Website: apple
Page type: receipt
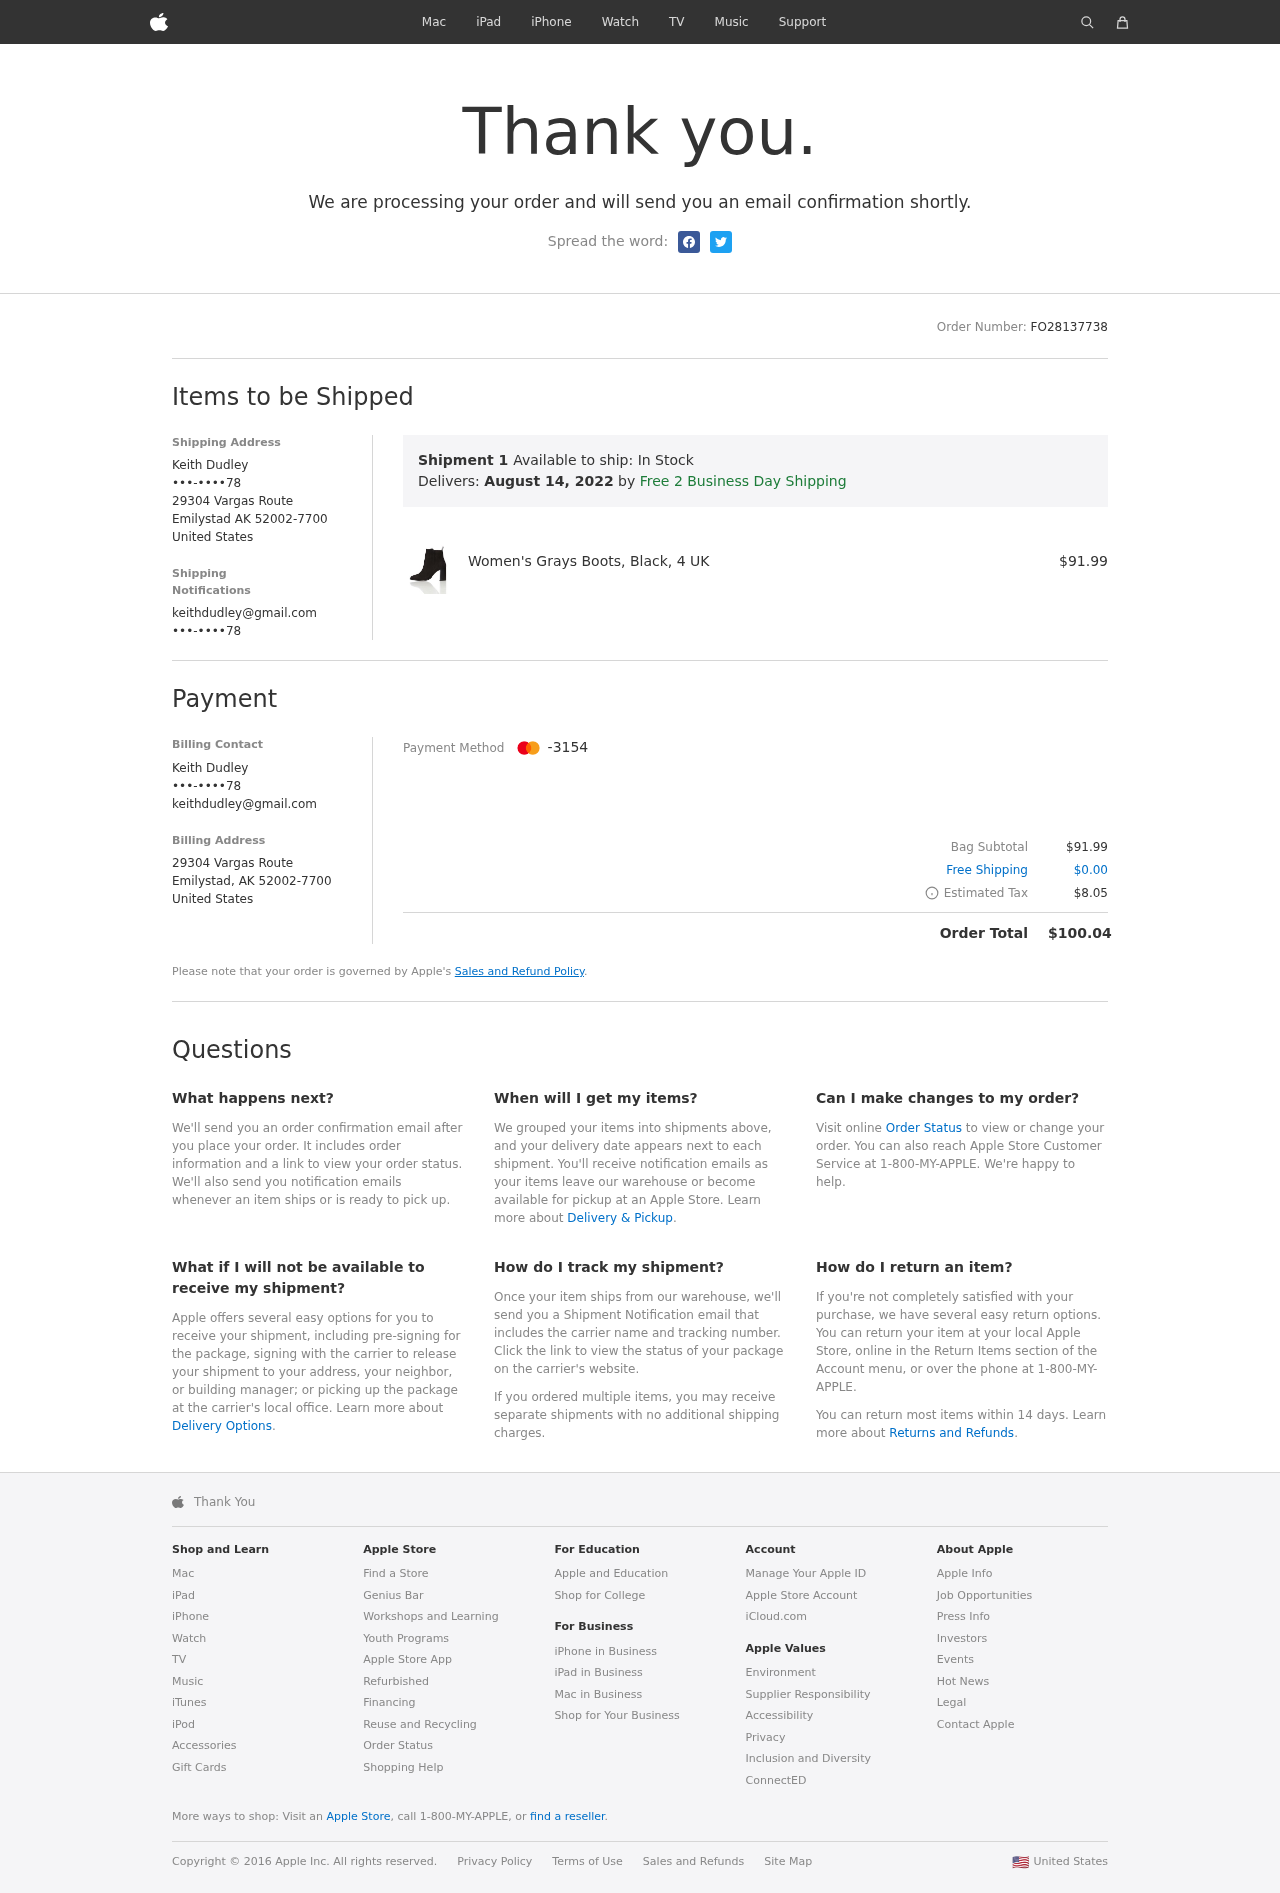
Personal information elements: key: PII_CARD_LAST4
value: -3154
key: PII_CITY
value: Emilystad
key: PII_COUNTRY
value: United States
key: PII_EMAIL
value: keithdudley@gmail.com
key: PII_EMAIL2
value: keithdudley@gmail.com
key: PII_FULLNAME
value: Keith Dudley
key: PII_FULLNAME2
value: Keith Dudley
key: PII_PHONE
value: •••-••••78
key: PII_PHONE2
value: •••-••••78
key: PII_PHONE3
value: •••-••••78
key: PII_POSTCODE_FULL
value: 52002-7700
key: PII_STATE_ABBR
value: AK
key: PII_STREET
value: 29304 Vargas Route
Product elements: key: PRODUCT1_NAME
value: Women's Grays Boots, Black, 4 UK
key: PRODUCT1_PRICE
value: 91.99
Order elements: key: ORDER_ID
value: FO28137738
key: ORDER_DELIVERY_DATE
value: August 14, 2022
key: ORDER_SUBTOTAL
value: $91.99
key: ORDER_SHIPPING_COST
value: $0.00
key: ORDER_TAX
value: $8.05
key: ORDER_TOTAL
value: $100.04